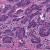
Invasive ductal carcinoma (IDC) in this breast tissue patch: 1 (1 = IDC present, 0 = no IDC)